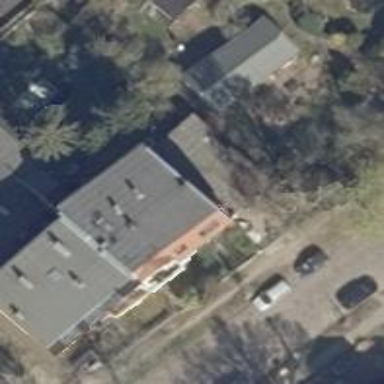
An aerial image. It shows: Detached building with saltbox roof shape.